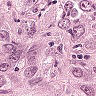
Metastatic tissue present: yes